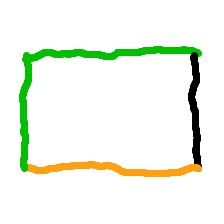
Shape: rectangle